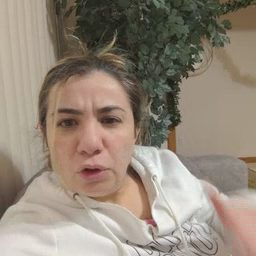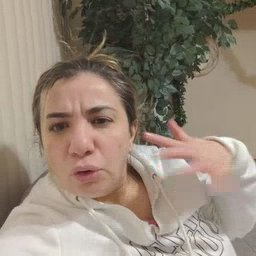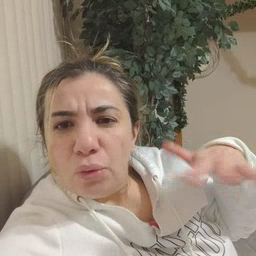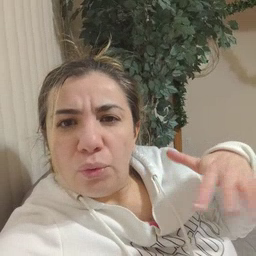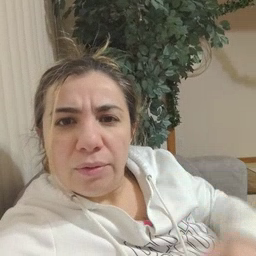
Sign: noisy